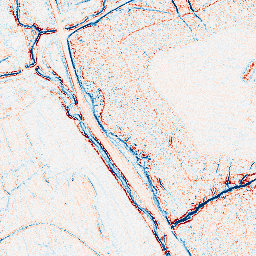
Category: edge_preserving
Decomposition family: anisotropic_diffusion
Decomposition parameters: iterations: 5
kappa: 10
gamma: 0.1
Upsampling method: quartic
Upsampling parameters: scale: 2
Upsampling scale: 2